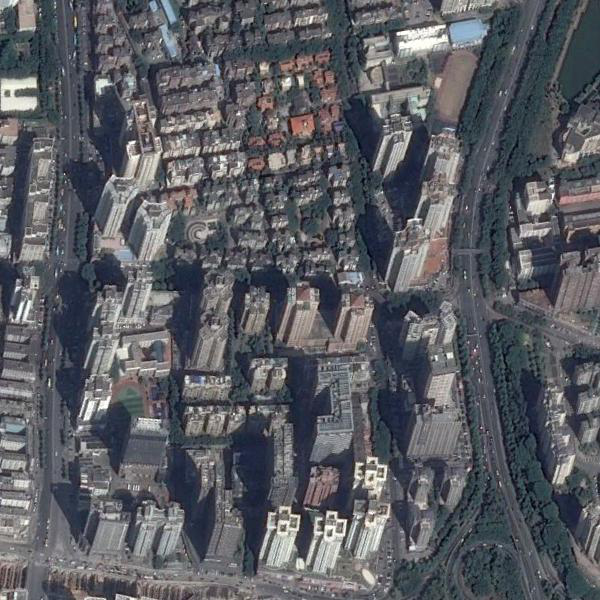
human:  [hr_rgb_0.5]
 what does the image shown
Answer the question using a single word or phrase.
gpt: commercial